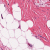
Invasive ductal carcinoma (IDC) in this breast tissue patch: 0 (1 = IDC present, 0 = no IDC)